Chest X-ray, PA view. Patient: 53 years old, sex M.
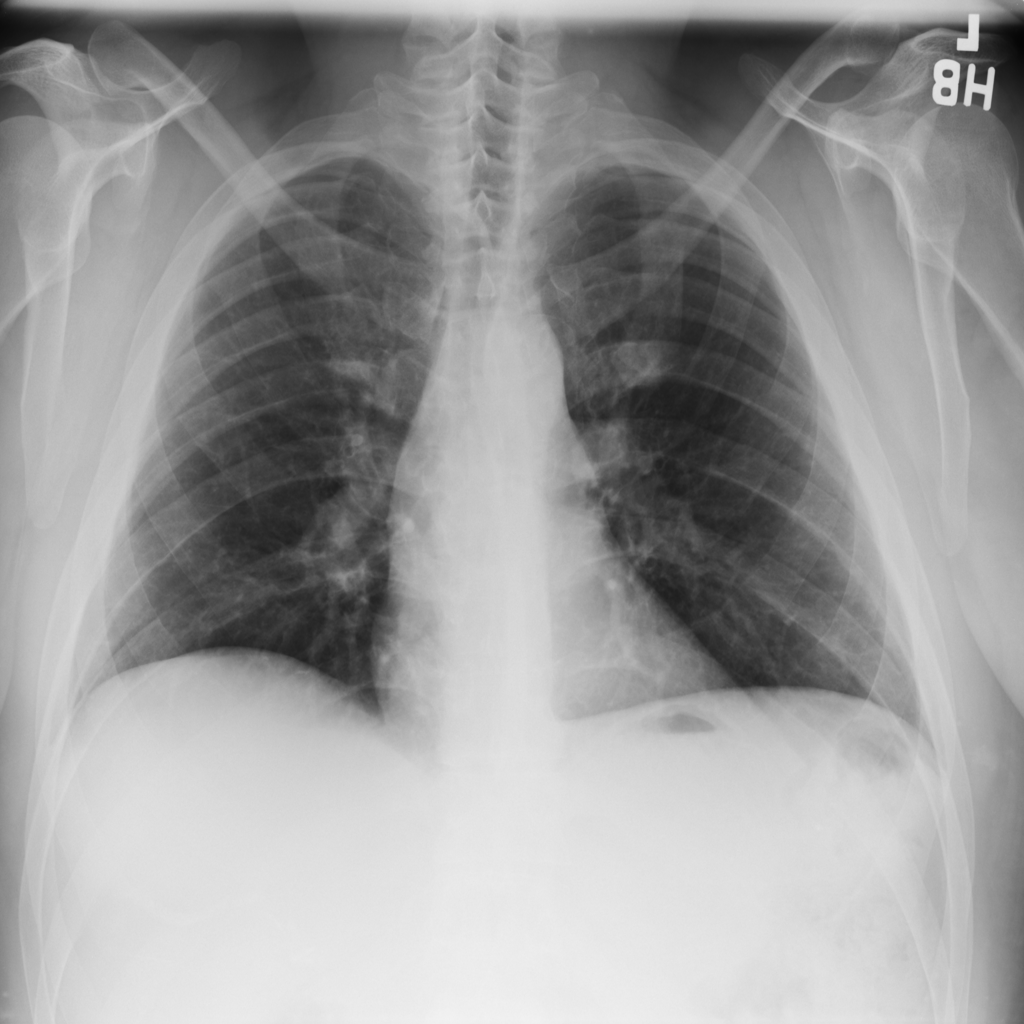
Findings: No Finding